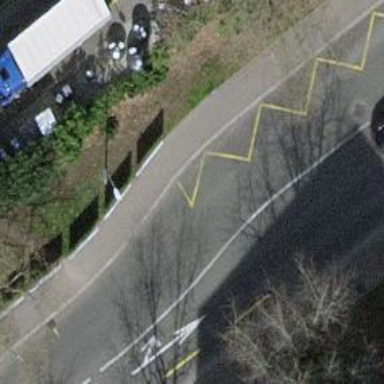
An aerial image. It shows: Asphalt sidewalk leading to public transport platform.